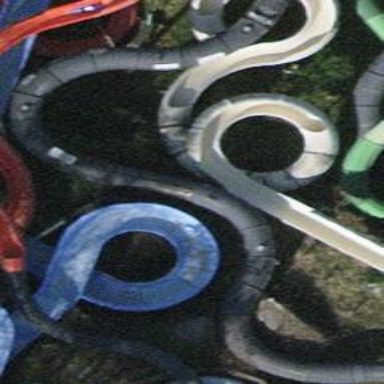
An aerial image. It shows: Water slide attraction.